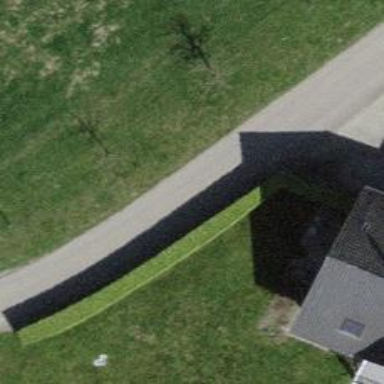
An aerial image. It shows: Hedge acting as barrier.